Question: I want to get the plot frame of a plot (the orange region in image below),

However, 'graph.plotAreaFrame.frame' seems to be returning a NSRect of the purple area in the image (i.e. the frame of the CPTGraphHostingView in the window coordinates). No matter what I try I can't seem to get access to the frame rect which corresponds to the orange rectangle.
I want to mix some custom drawing inside the orange rectangle with plot data. For the custom drawing I and wish to draw directly in the layer coordinate system rather than converting to plot points. Do to this I have subclassed CPTScatterPlot. I know I could use annotation layers but this didn't seem to have the flexibility that I needed.
Best wishes,
Dan
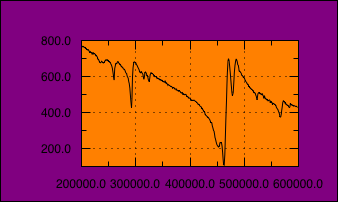
Answer: The orange area is called the "plot area". You can get a reference to it using 'graph.plotAreaFrame.plotArea'.